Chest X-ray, PA view. Patient: 41 years old, sex M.
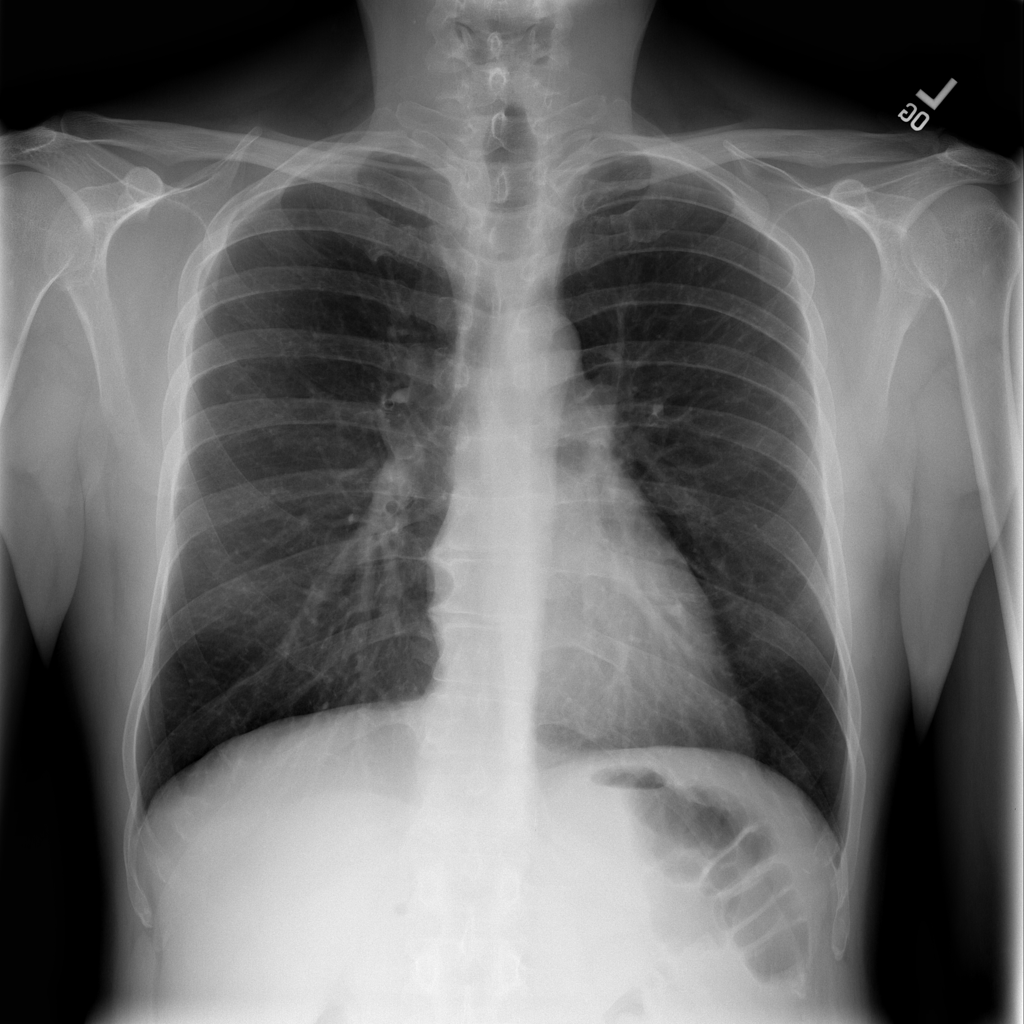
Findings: No Finding